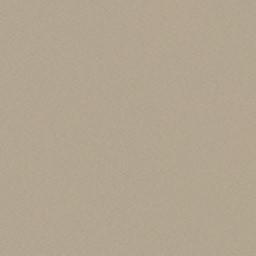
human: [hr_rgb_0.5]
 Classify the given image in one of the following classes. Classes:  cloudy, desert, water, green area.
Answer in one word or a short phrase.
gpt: desert